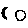
Label: moon